The image folds the raw vibration samples of a bearing signal into a 2-D grayscale square (signal-to-image encoding). Determine the bearing's health state. Answer with exactly one of: normal, inner_race, outer_race, ball.
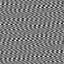
Answer: outer_race